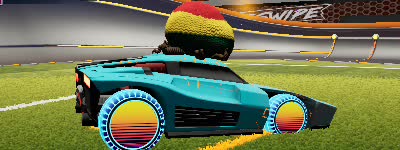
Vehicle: breakout